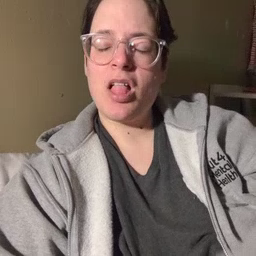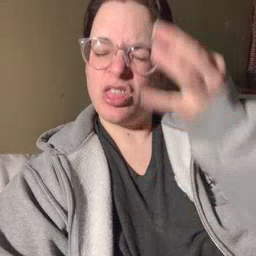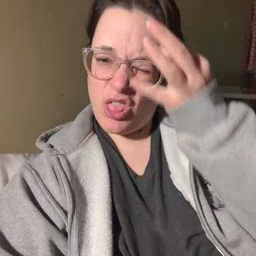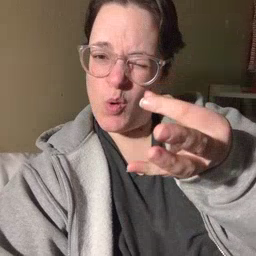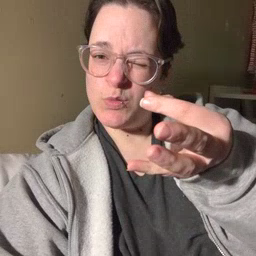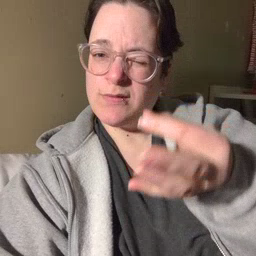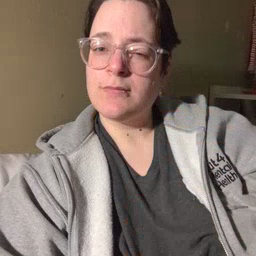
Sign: close